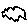
Label: cloud